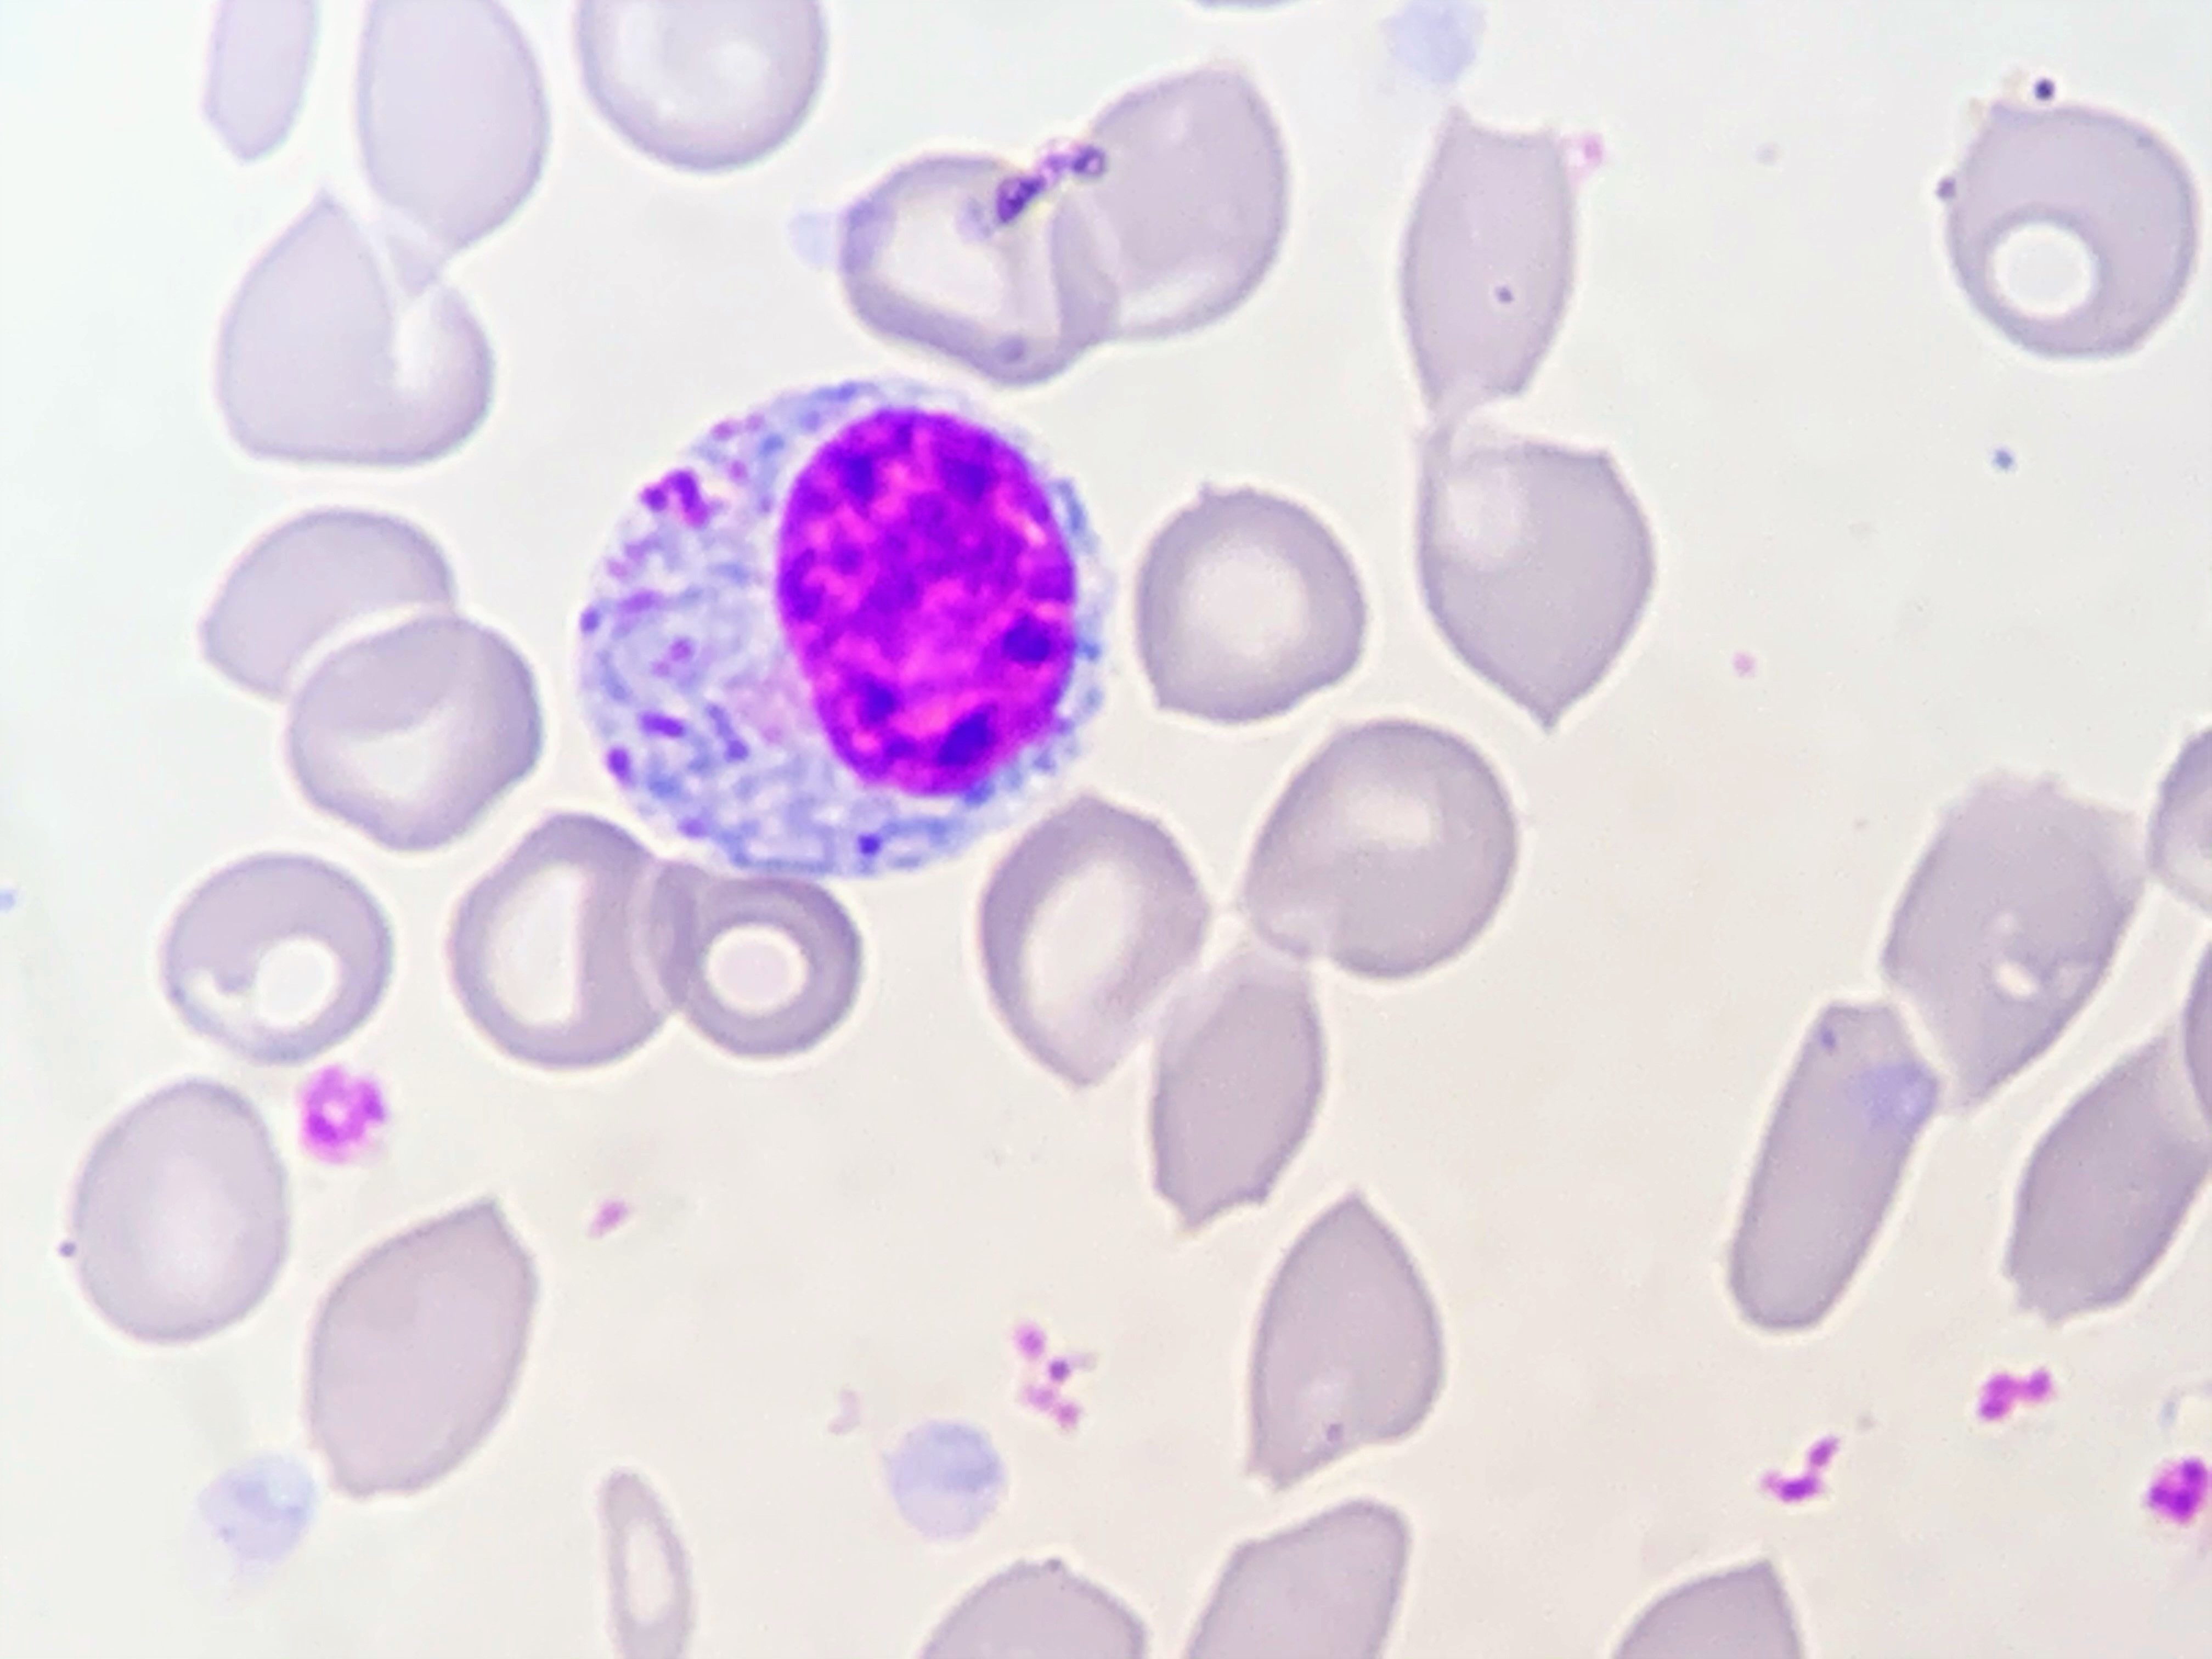
Cell type: PROMYELOCYTES